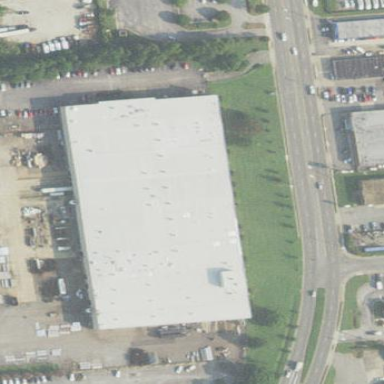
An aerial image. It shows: Industrial building.